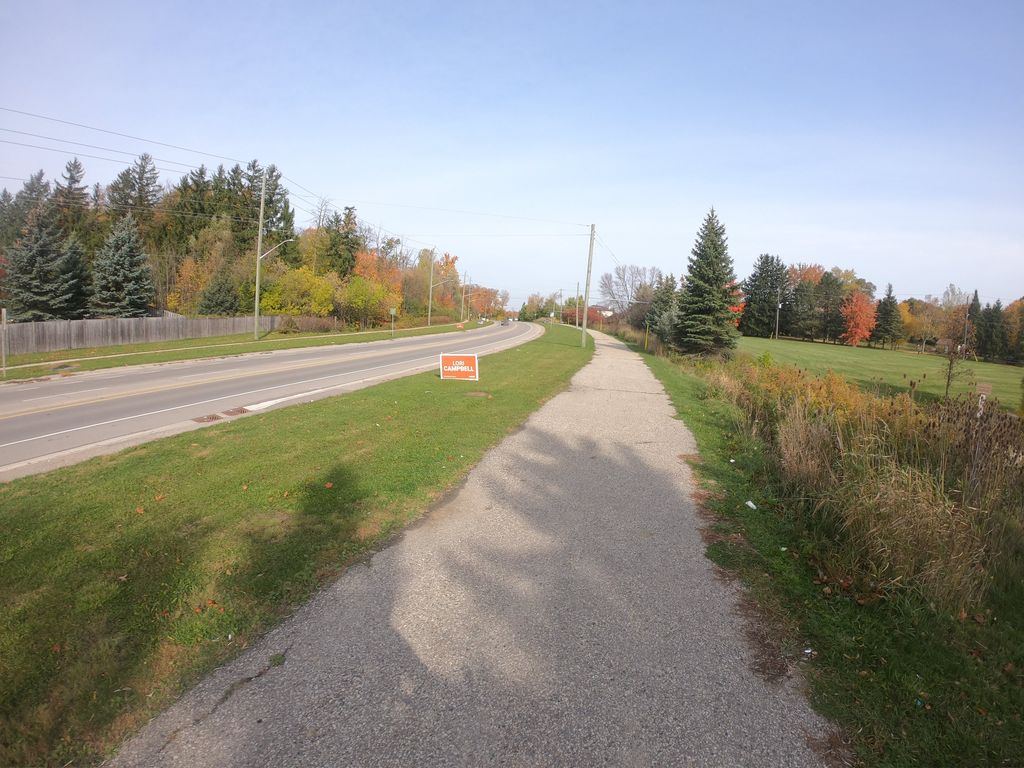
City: kitchener-waterloo